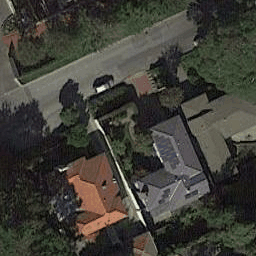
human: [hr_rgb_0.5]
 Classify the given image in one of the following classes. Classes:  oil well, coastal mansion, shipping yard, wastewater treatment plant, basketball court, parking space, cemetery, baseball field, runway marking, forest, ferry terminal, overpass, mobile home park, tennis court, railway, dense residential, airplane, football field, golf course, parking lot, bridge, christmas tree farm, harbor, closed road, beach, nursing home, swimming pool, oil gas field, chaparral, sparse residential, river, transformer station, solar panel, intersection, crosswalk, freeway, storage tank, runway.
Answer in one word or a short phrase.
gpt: sparse residential